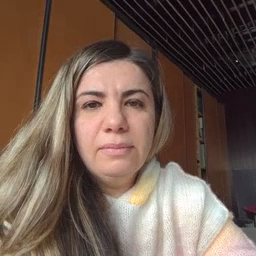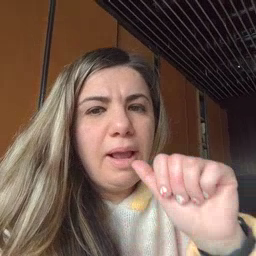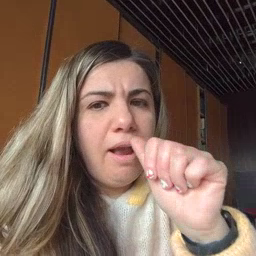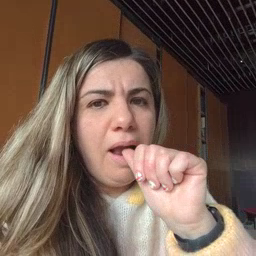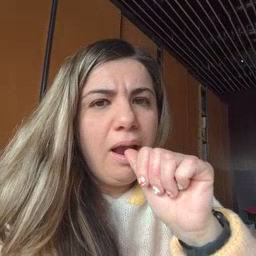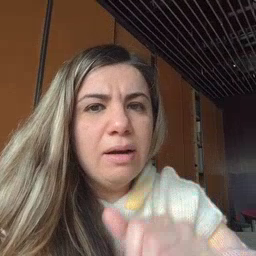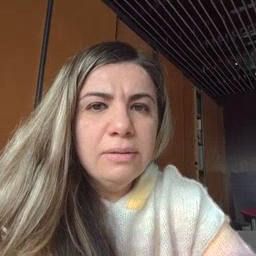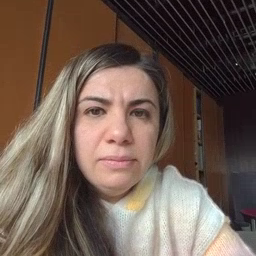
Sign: nuts